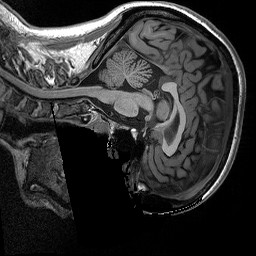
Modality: T1w
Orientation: sagittal
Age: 27
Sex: female
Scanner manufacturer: siemens
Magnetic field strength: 3 T
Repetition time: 2.3 s
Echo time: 0.00298 s